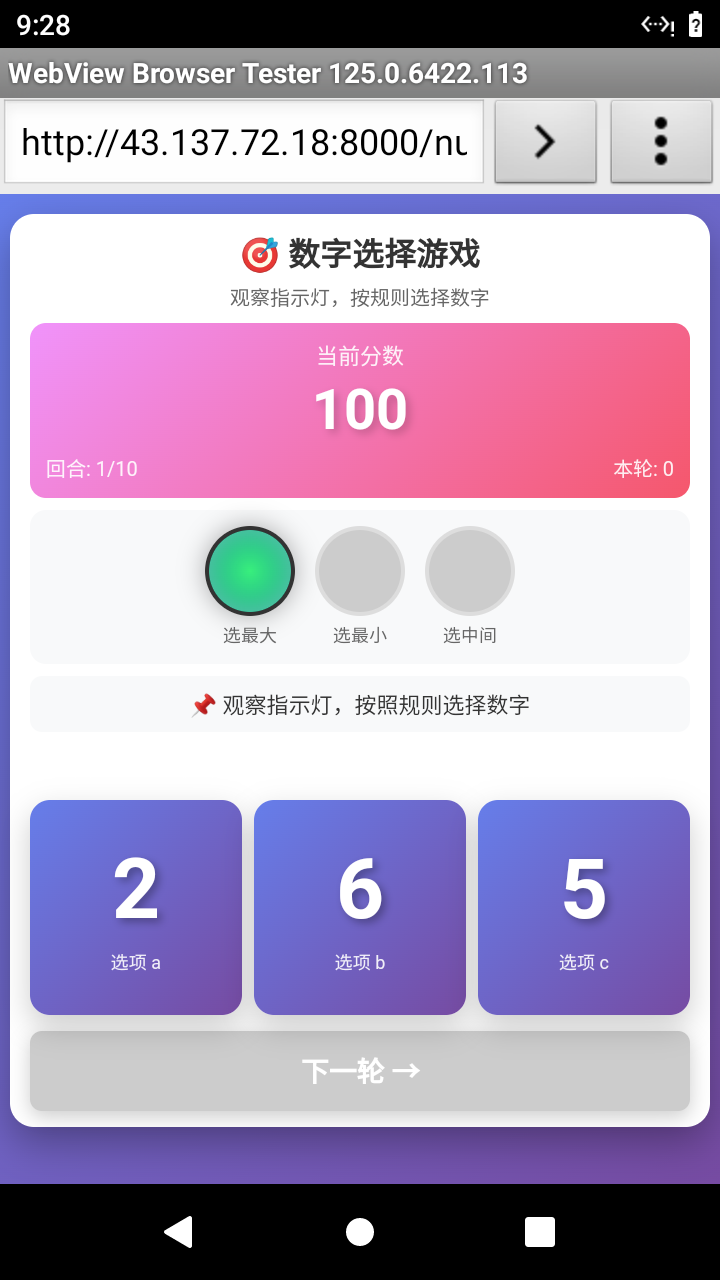

Select the correct number based on the traffic light color.
Answer: 1